Interaction volume radius: 5 \u00c5
Interaction volume height: 20 \u00c5
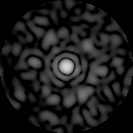
Disorder parameter: 0.8454